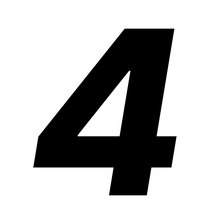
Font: Inter-Italic_ExtraBold_Italic